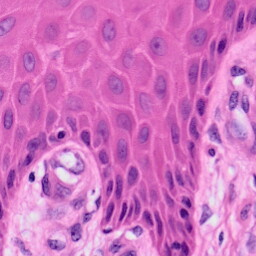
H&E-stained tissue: Skin